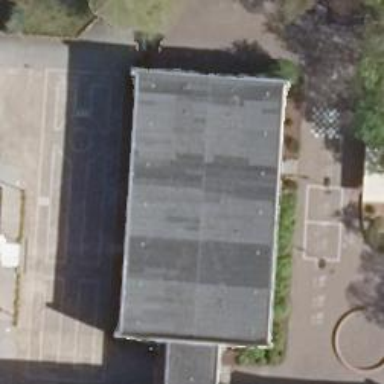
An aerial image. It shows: School.